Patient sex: M
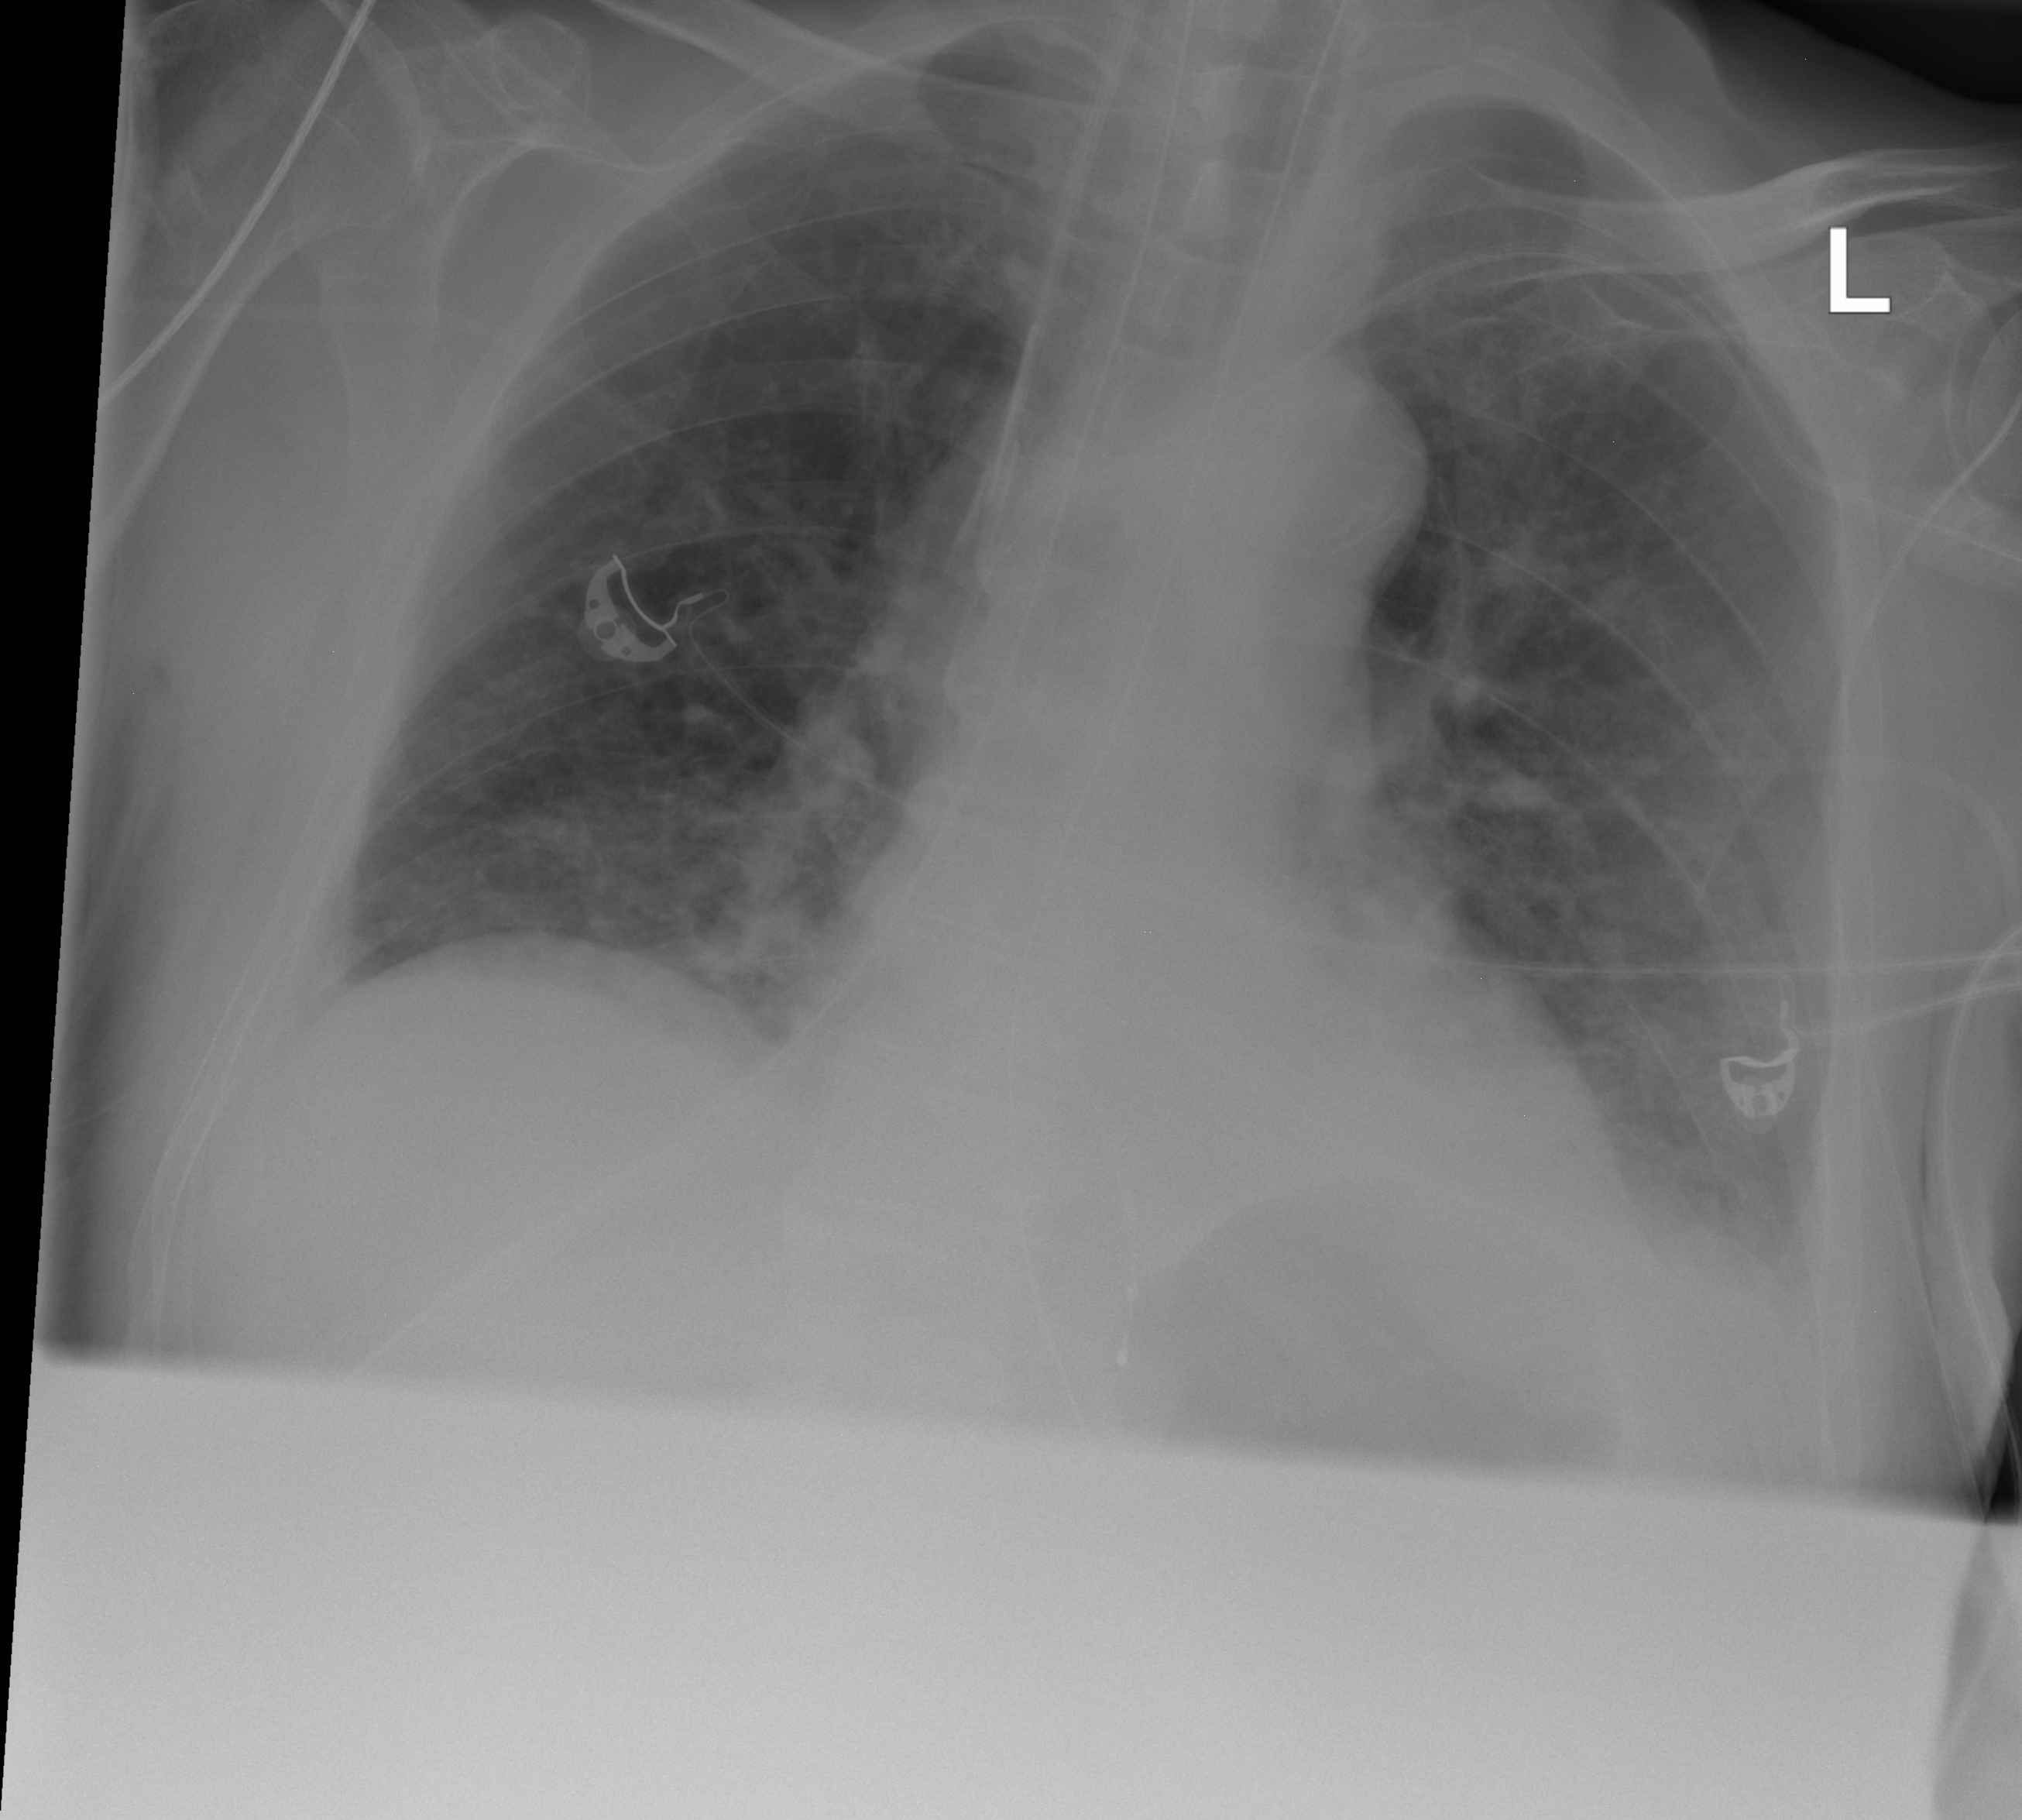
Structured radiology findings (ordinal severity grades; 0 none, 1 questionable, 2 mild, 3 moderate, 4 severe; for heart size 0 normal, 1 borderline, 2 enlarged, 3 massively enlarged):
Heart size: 0
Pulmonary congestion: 2
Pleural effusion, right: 1
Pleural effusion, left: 2
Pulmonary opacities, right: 2
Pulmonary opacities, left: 0
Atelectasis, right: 0
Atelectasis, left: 2